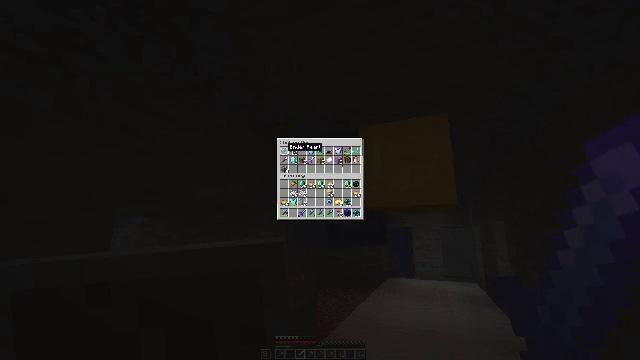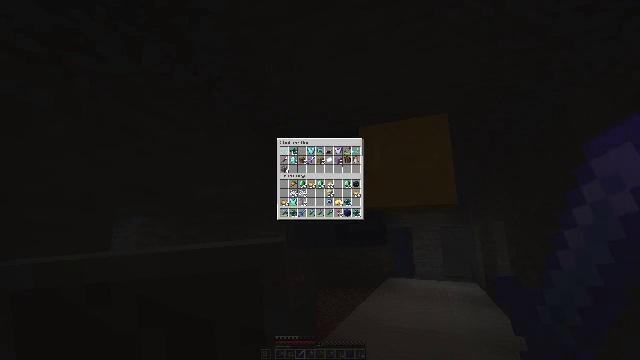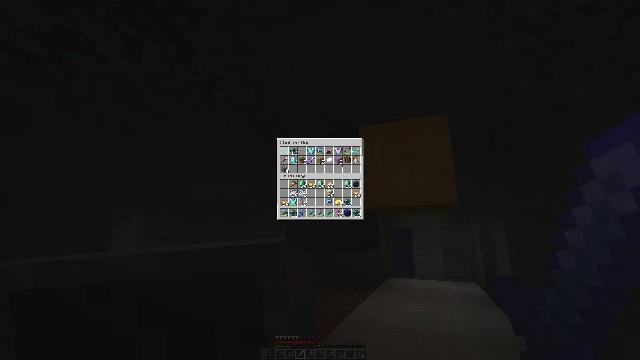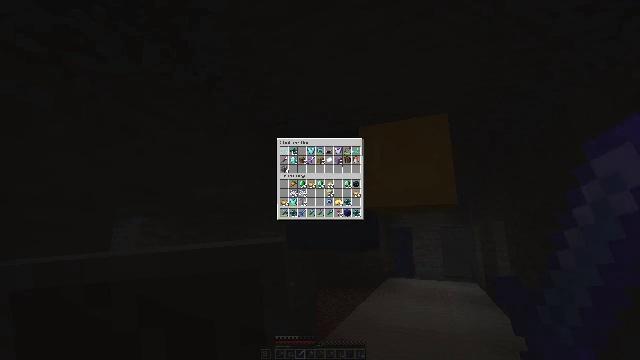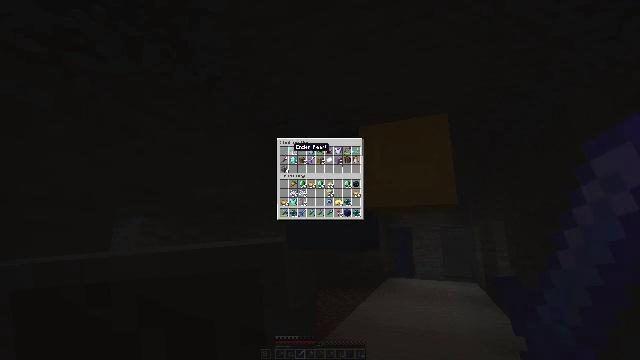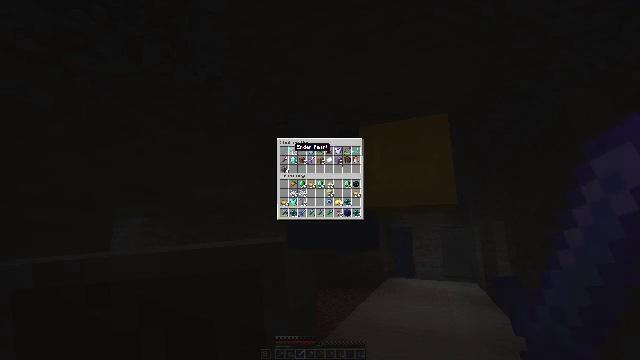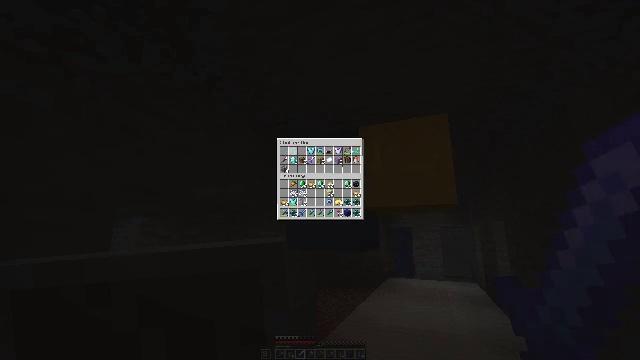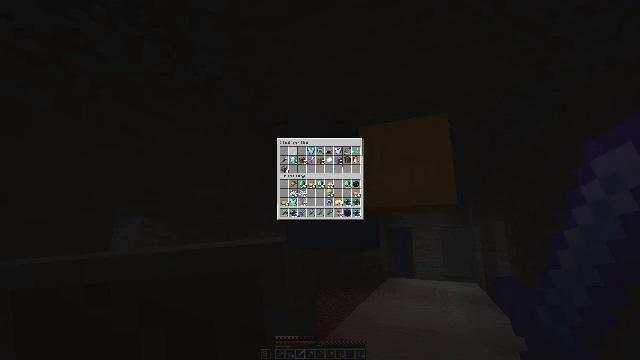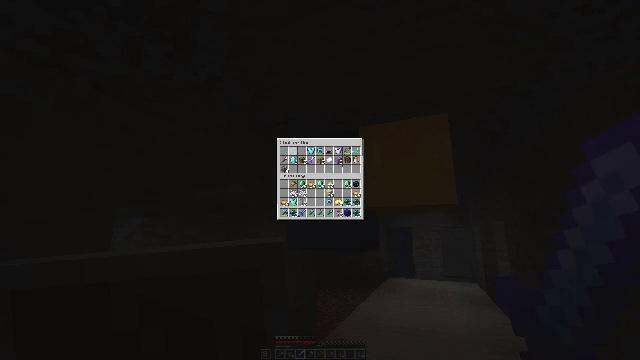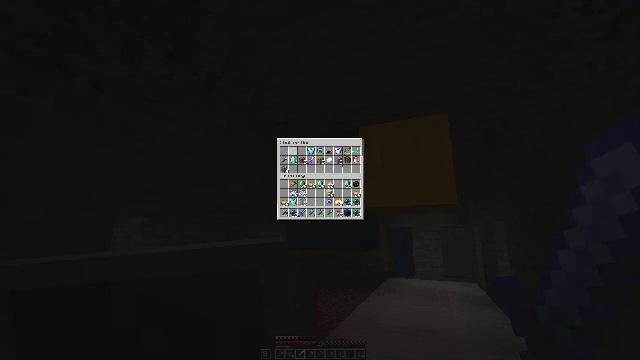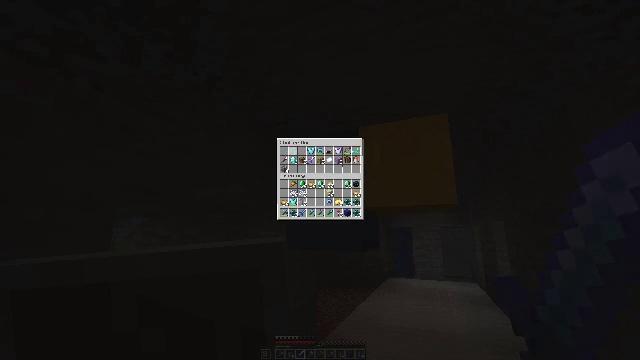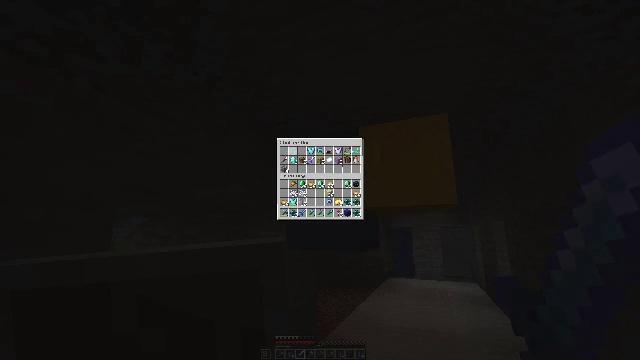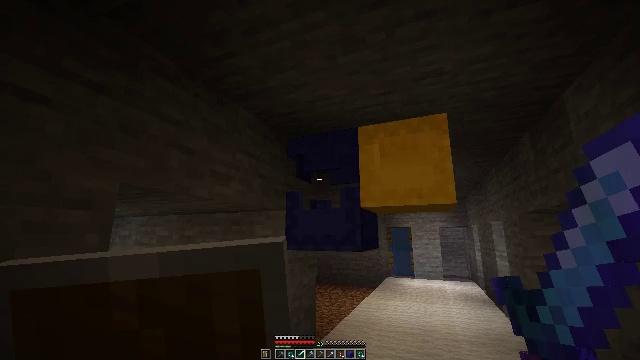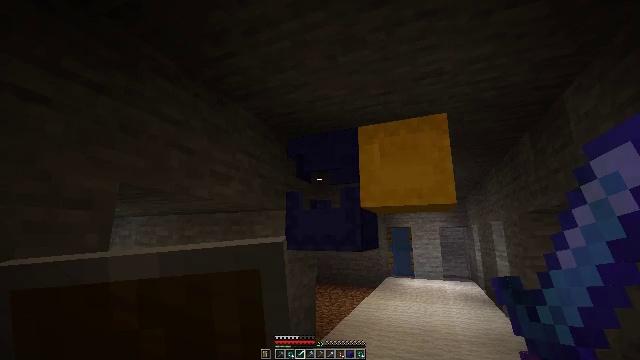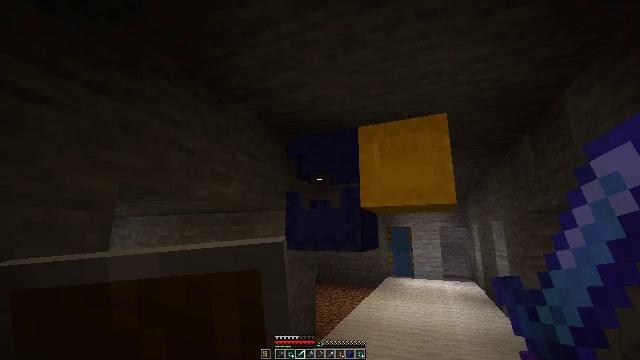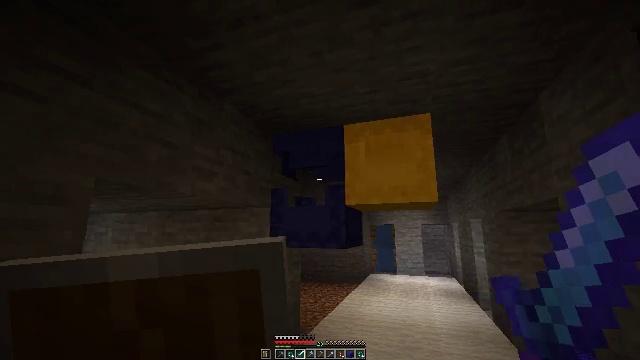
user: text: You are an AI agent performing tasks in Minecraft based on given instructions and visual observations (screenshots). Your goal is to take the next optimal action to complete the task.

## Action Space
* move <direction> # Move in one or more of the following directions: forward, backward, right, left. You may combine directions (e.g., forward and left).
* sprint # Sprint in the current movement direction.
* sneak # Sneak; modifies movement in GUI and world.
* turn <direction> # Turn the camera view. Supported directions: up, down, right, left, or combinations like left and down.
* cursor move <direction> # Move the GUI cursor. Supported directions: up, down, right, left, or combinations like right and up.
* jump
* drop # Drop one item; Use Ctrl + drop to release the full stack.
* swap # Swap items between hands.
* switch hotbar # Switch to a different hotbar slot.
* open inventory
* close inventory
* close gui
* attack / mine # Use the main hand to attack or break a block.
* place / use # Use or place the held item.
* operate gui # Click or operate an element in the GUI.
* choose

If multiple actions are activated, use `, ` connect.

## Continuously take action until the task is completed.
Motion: motion action
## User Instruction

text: Collect the blue shulker box into your inventory.
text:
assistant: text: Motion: sneak, attack / mine
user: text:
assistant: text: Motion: sneak, attack / mine
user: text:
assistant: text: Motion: sneak, attack / mine
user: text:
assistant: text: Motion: sneak
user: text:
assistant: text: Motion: sneak
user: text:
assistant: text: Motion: sneak, attack / mine
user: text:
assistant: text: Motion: sneak, attack / mine
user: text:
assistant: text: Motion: sneak, attack / mine
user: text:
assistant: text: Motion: sneak
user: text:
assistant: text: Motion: sneak
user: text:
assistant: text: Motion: no_op
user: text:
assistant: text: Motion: open inventory
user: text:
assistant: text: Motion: open inventory
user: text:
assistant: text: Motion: open inventory
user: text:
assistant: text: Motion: turn right, open inventory
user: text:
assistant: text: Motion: turn right
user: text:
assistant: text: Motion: turn right
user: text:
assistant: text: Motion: no_op
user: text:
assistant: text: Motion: move forward
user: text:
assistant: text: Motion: move forward, turn left
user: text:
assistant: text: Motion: move forward, turn left and up
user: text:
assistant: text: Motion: move forward, turn left and up, use / place
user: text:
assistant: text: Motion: move forward, use / place
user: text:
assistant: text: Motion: use / place
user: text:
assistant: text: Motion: use / place
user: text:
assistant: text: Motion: turn up
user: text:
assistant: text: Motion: turn up
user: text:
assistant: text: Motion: turn down
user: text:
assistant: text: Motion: turn up
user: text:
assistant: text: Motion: turn up